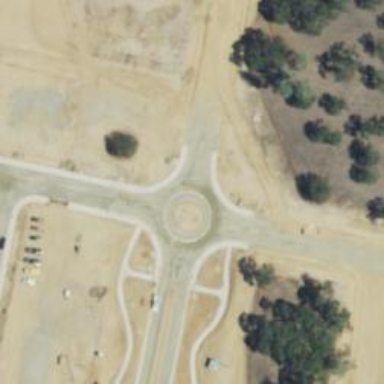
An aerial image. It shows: Residential road with asphalt surface leading up to roundabout.